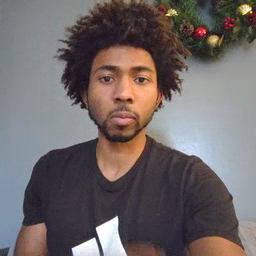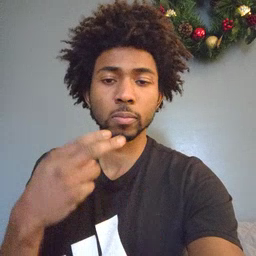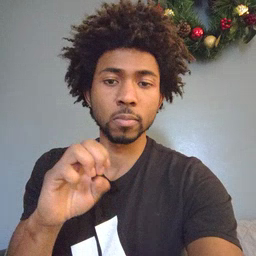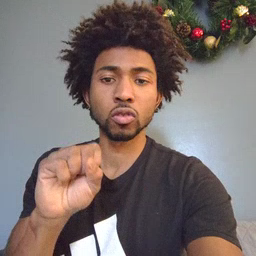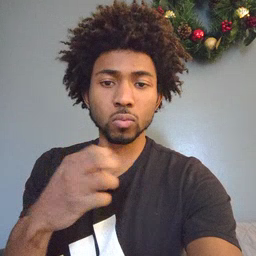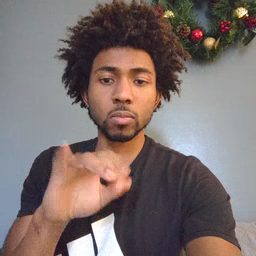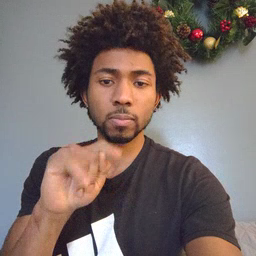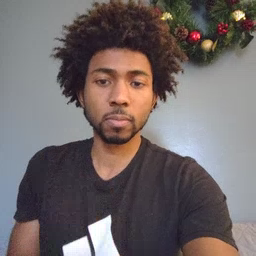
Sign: hesheit